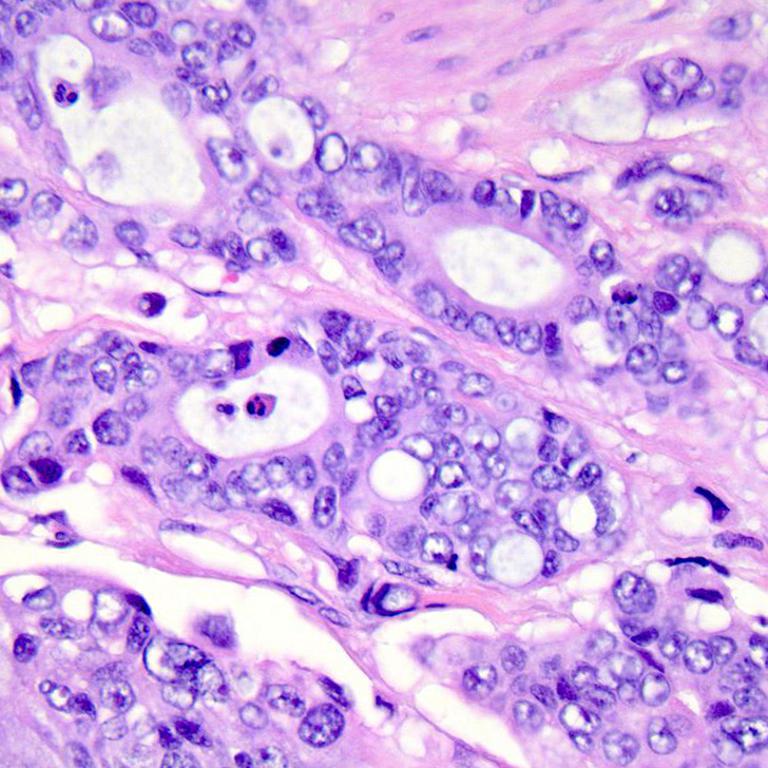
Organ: colon
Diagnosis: adenocarcinomas